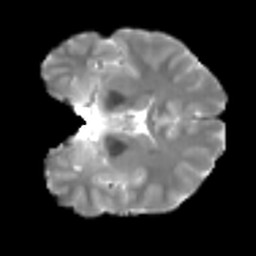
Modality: T2w
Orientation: coronal
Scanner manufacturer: siemens
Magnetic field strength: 3 T
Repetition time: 4 s
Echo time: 0.0594 s